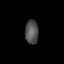
Tissue: lung
Cell type: Epithelial cells
Senescence score: 0.1108
Nuclear area (px): 309
Mean DAPI intensity: 81.21